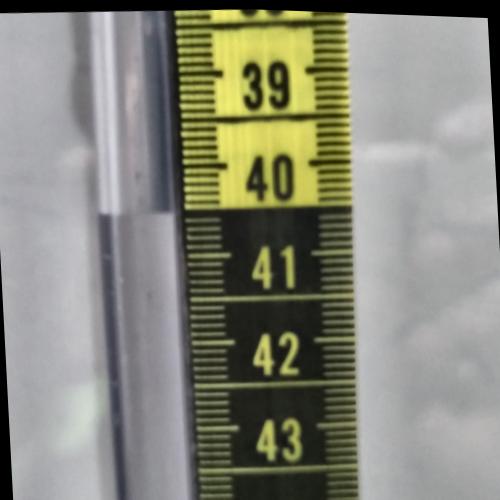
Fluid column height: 40.5 cm